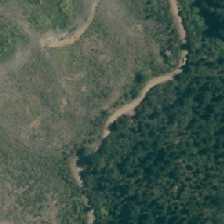
Land cover: harvested_forest